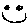
Label: smiley face